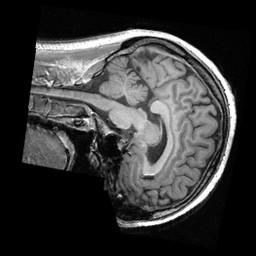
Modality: T1w
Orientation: sagittal
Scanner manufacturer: ge
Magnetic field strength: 3 T
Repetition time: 0.007144 s
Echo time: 0.002616 s